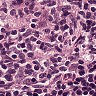
Metastatic tissue present: no